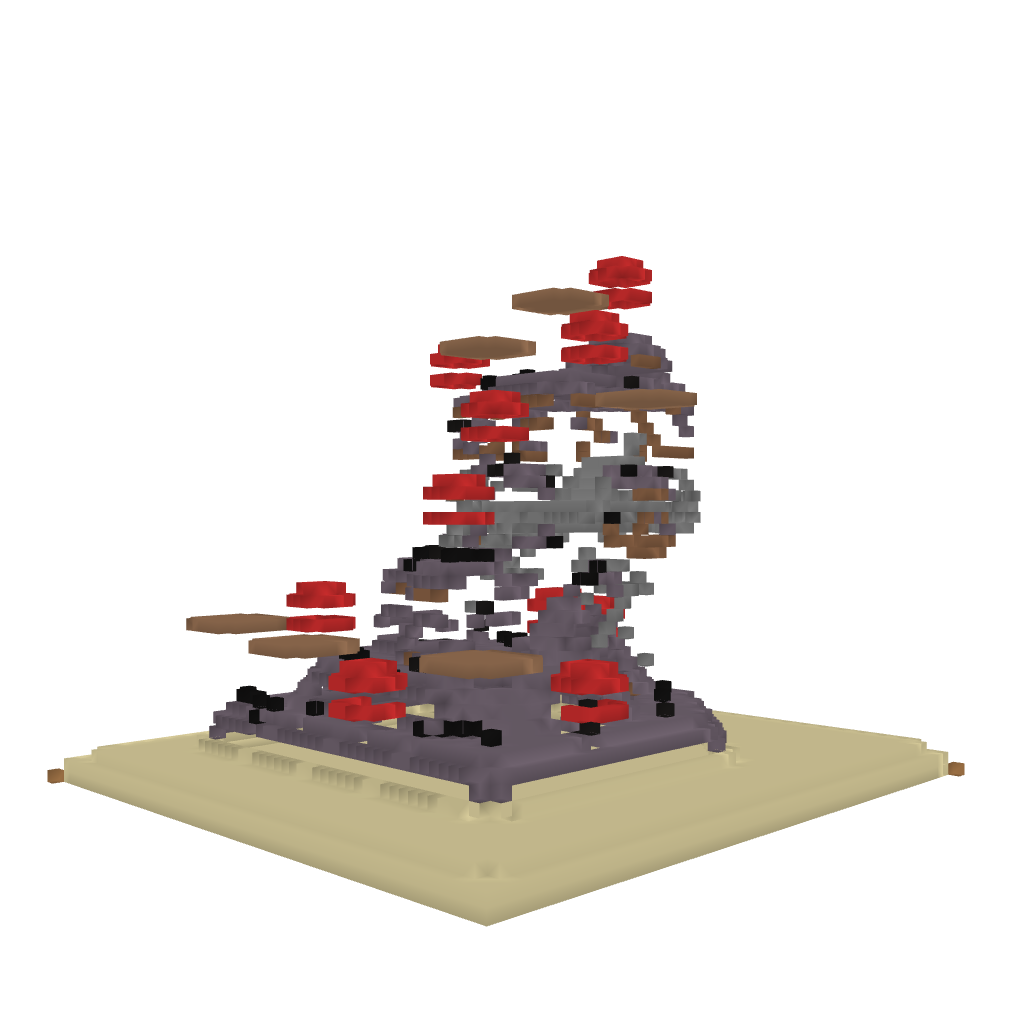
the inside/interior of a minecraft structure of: Mushroom island